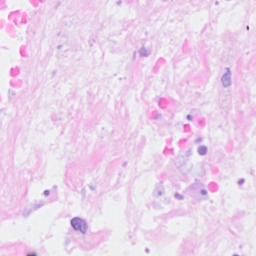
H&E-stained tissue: Breast